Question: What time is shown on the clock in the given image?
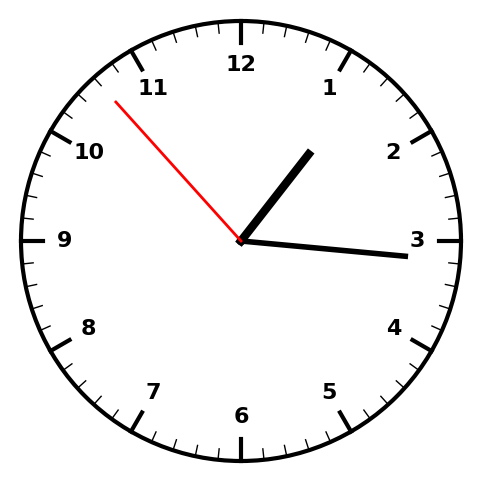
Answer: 01:15:53